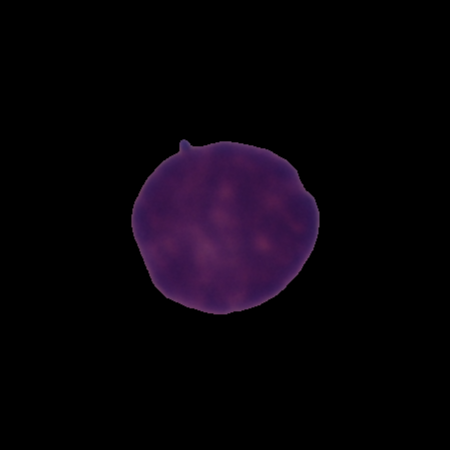
Label: healthy